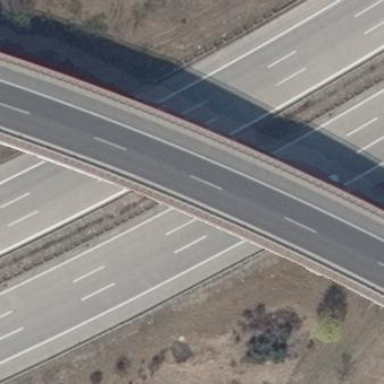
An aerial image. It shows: Bridge with beam structure.